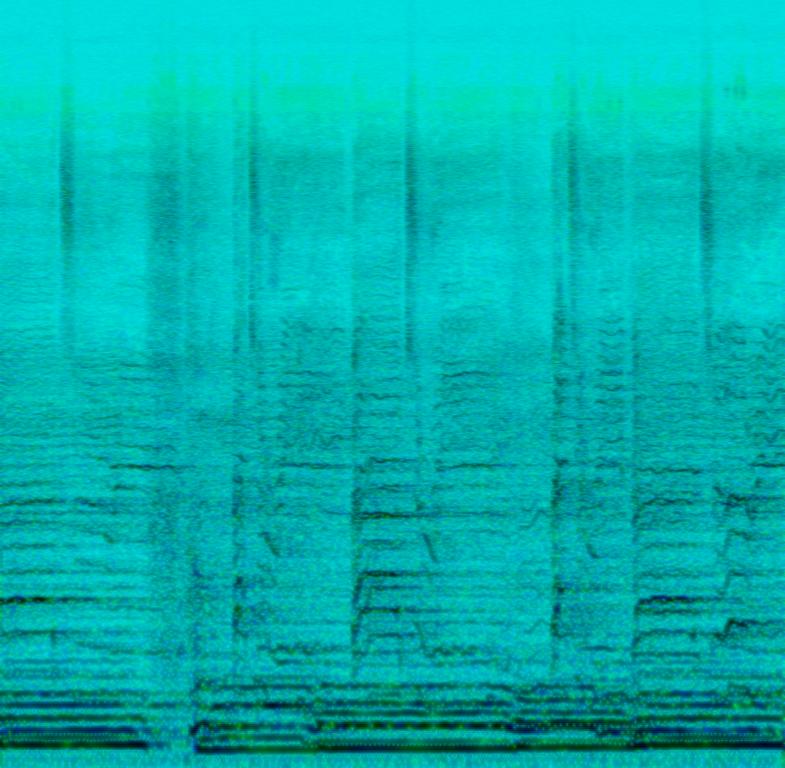
The Metal song features wide harmonizing hums in the background and repetitive harmonized mixed vocals singing over them. It sounds quiet and low quality as the mix is not very clean.